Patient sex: M
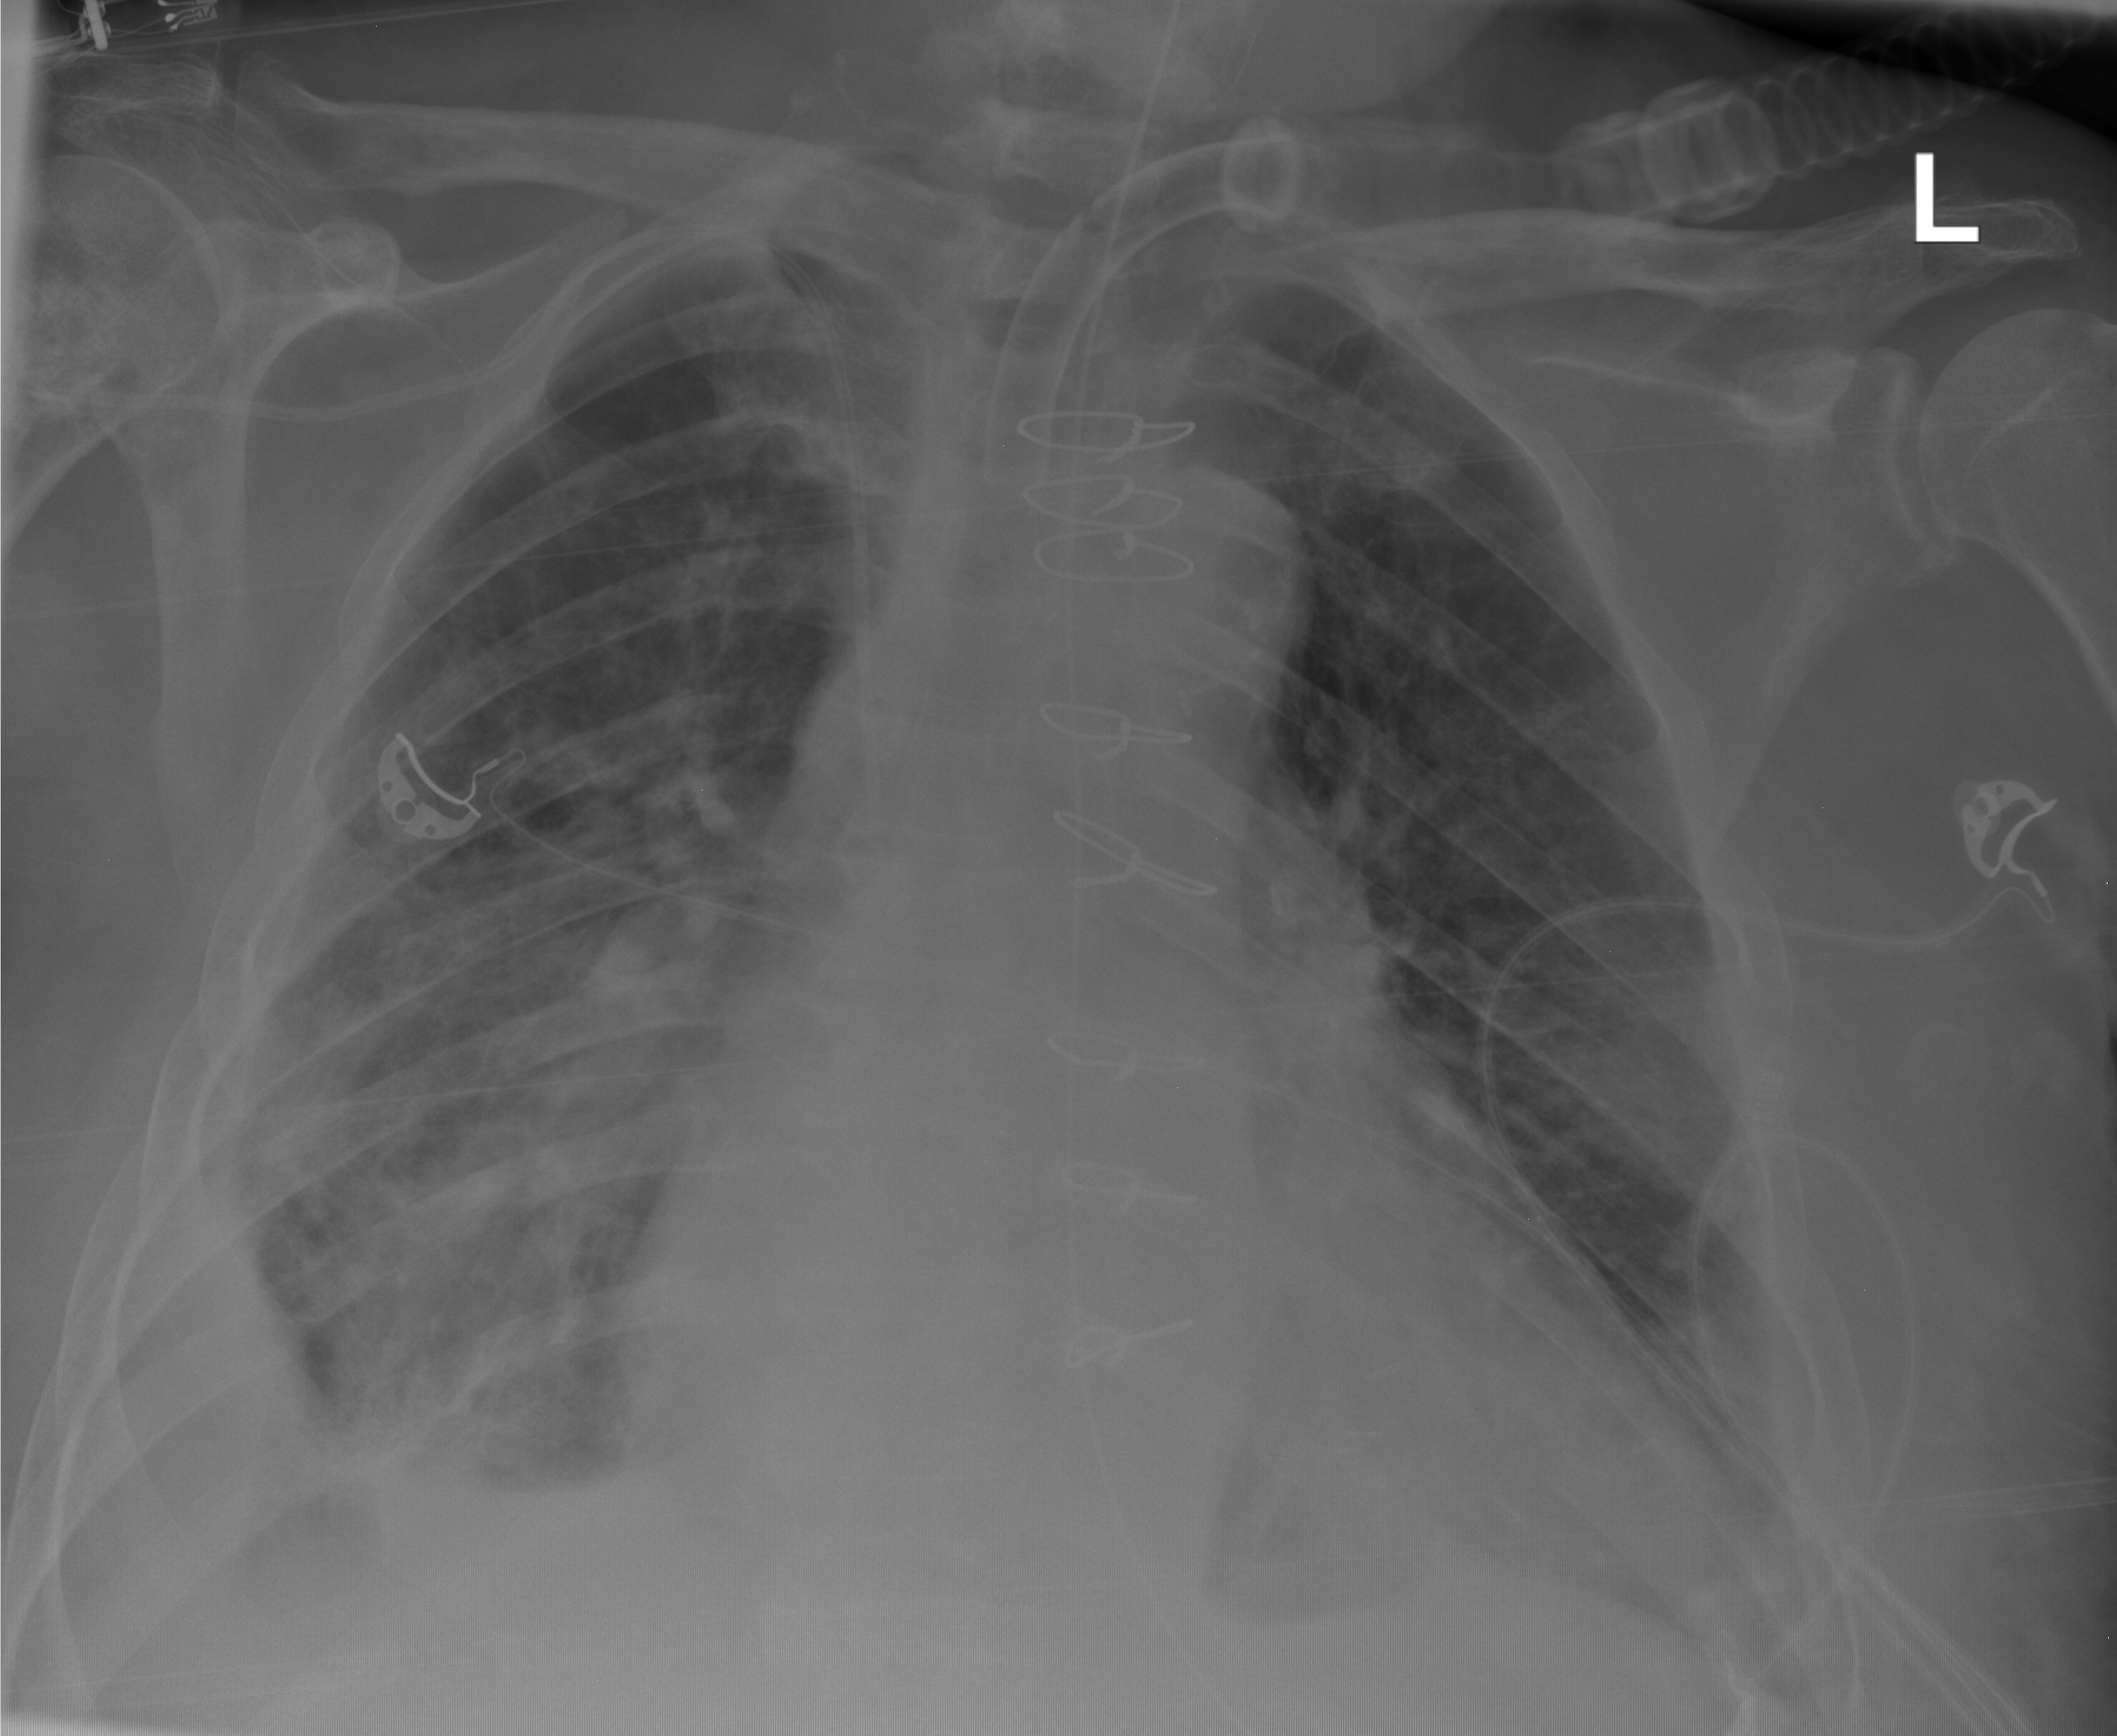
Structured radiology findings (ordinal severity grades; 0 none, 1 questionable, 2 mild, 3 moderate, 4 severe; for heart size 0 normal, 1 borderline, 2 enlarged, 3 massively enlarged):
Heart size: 2
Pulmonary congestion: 2
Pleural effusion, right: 3
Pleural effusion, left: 2
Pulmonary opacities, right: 3
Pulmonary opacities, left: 0
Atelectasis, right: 3
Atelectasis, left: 2